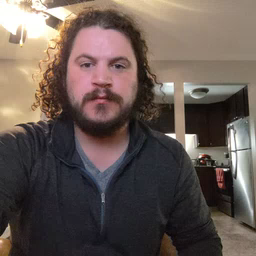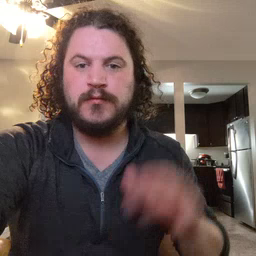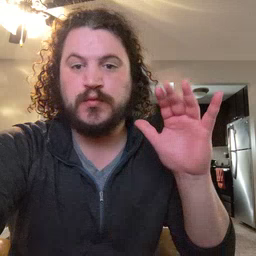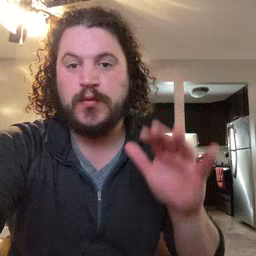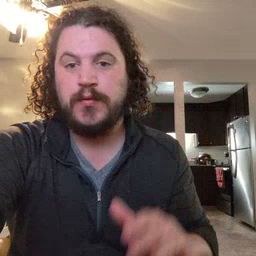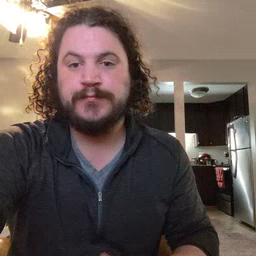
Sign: snow